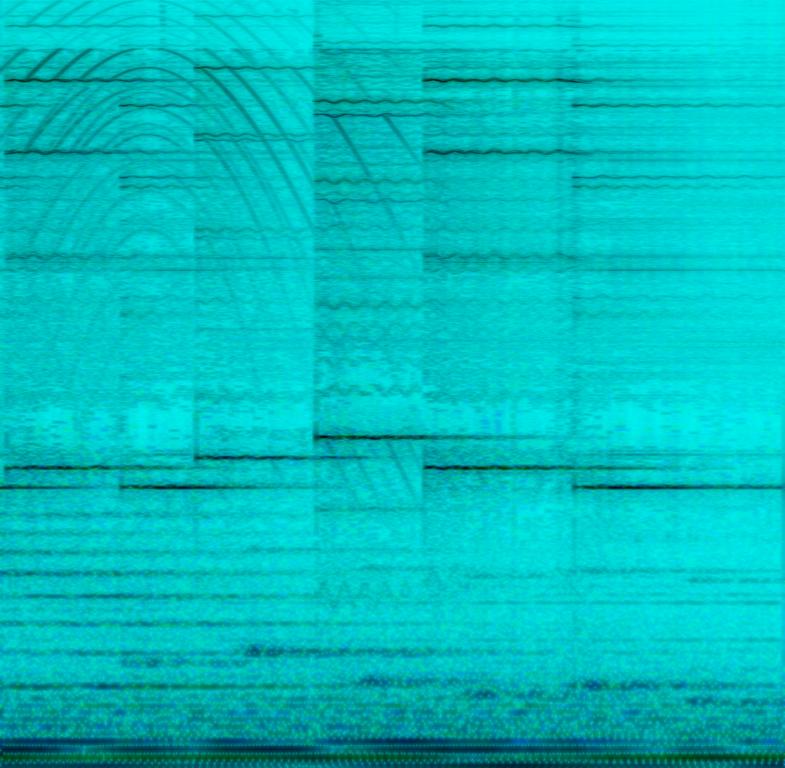
This is a meditation piece. There are waves in the background sounding similar to sine waves. There is an evolving synth signifying a passage. There are various sound effects, especially in high pitch. There is a hypnotizing aura. This piece could be used in the background of a meditation video.